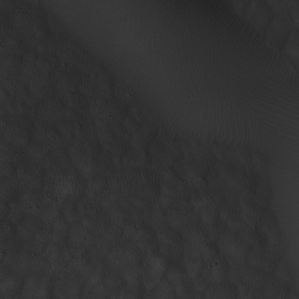
Label: non_frost